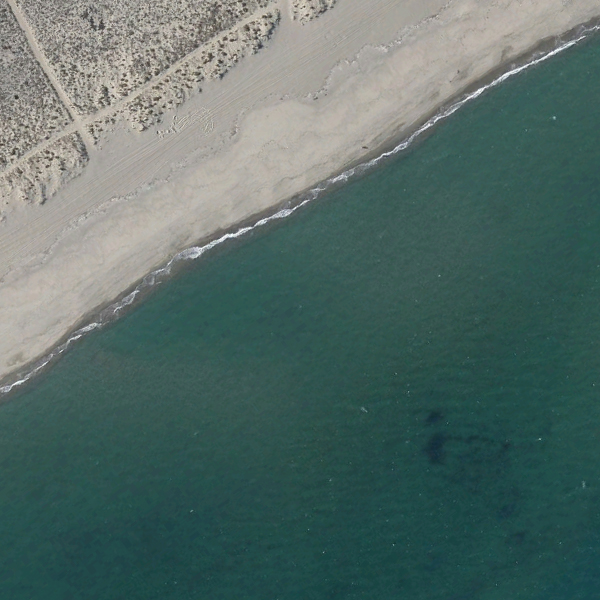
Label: Beach